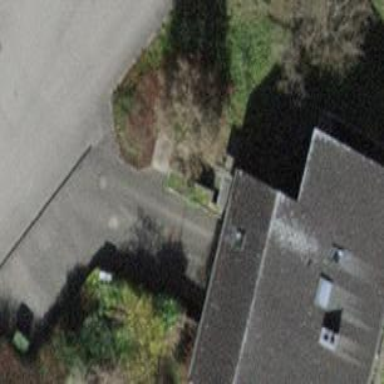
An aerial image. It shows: Detached building with saltbox roof shape.